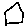
Label: house